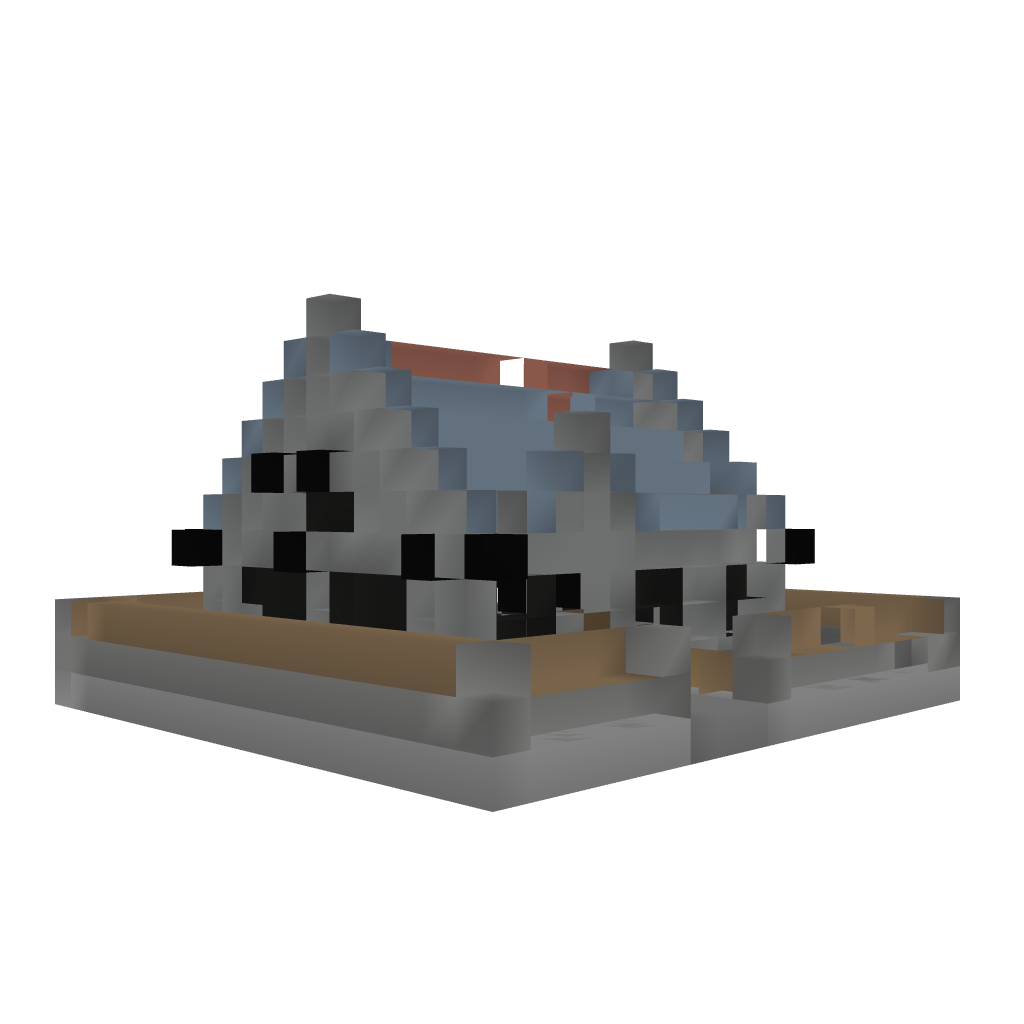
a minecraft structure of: Storage House